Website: walmart
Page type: payment
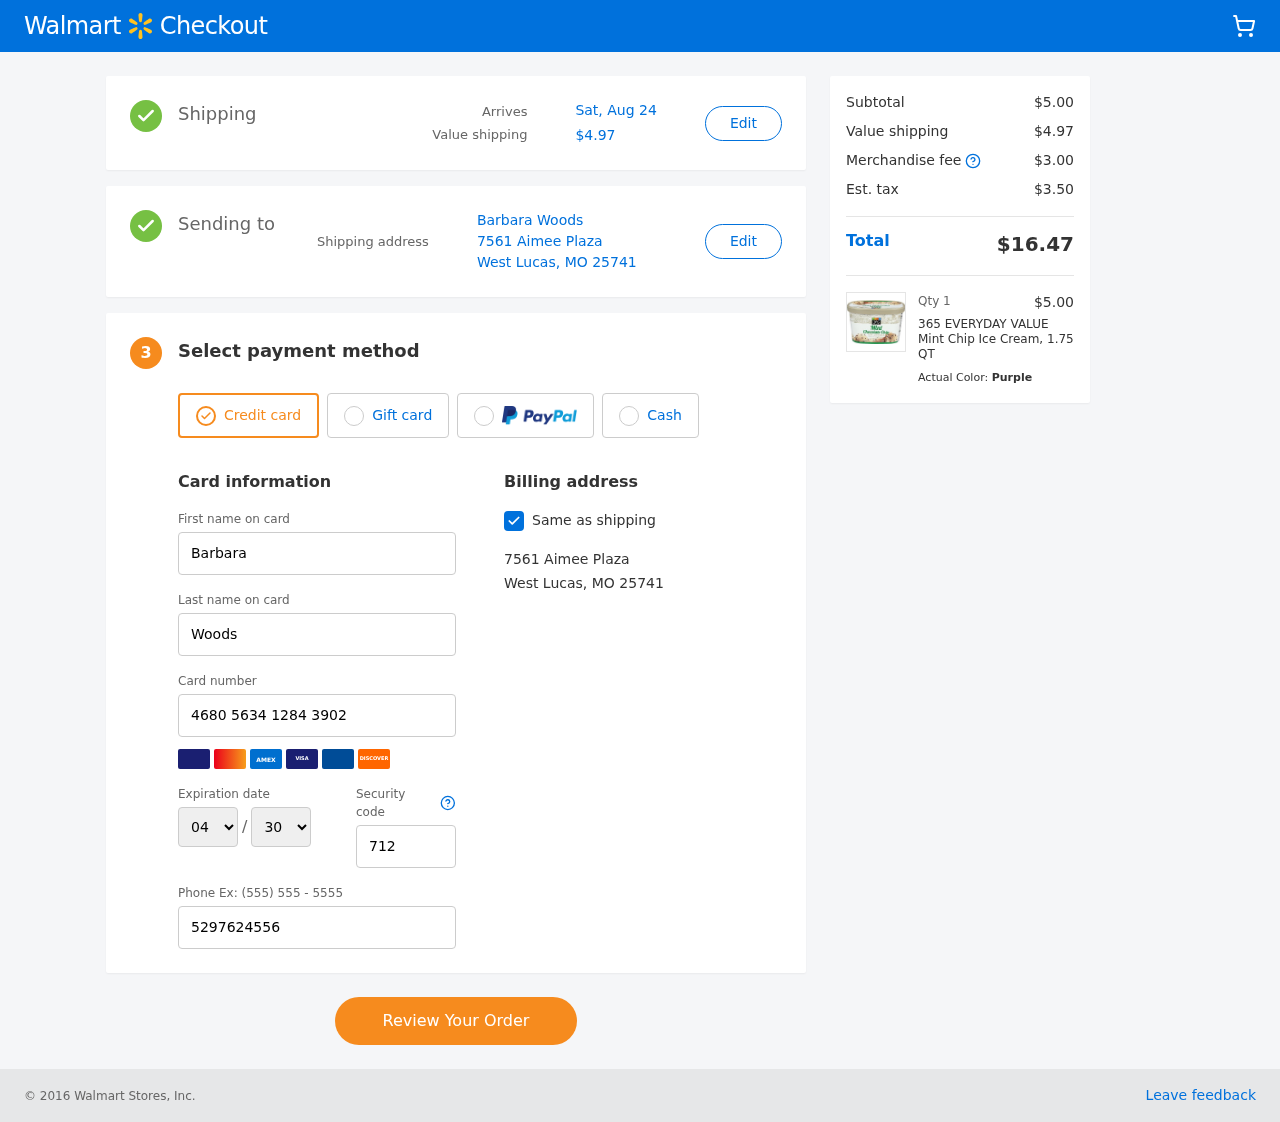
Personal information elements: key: PII_CARD_EXPIRY_MONTH
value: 04
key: PII_CARD_EXPIRY_YEAR
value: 30
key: PII_CITY_STATE_ZIP
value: West Lucas, MO 25741
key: PII_FULLNAME
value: Barbara Woods
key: PII_STREET
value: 7561 Aimee Plaza
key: PII_FIRSTNAME
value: Barbara
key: PII_LASTNAME
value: Woods
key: PII_CARD_NUMBER
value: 4680 5634 1284 3902
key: PII_CARD_CVV
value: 712
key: PII_PHONE
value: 5297624556
Product elements: key: PRODUCT1_NAME
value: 365 EVERYDAY VALUE Mint Chip Ice Cream, 1.75 QT
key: PRODUCT1_PRICE
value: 5
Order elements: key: ORDER_DELIVERY_DATE
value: Sat, Aug 24
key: ORDER_SHIPPING_COST
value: $4.97
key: ORDER_SUBTOTAL
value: $5.00
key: ORDER_MERCHANDISE_FEE
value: $3.00
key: ORDER_TAX
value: $3.50
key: ORDER_TOTAL
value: $16.47
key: ORDER_NUM_ITEMS
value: Qty 1